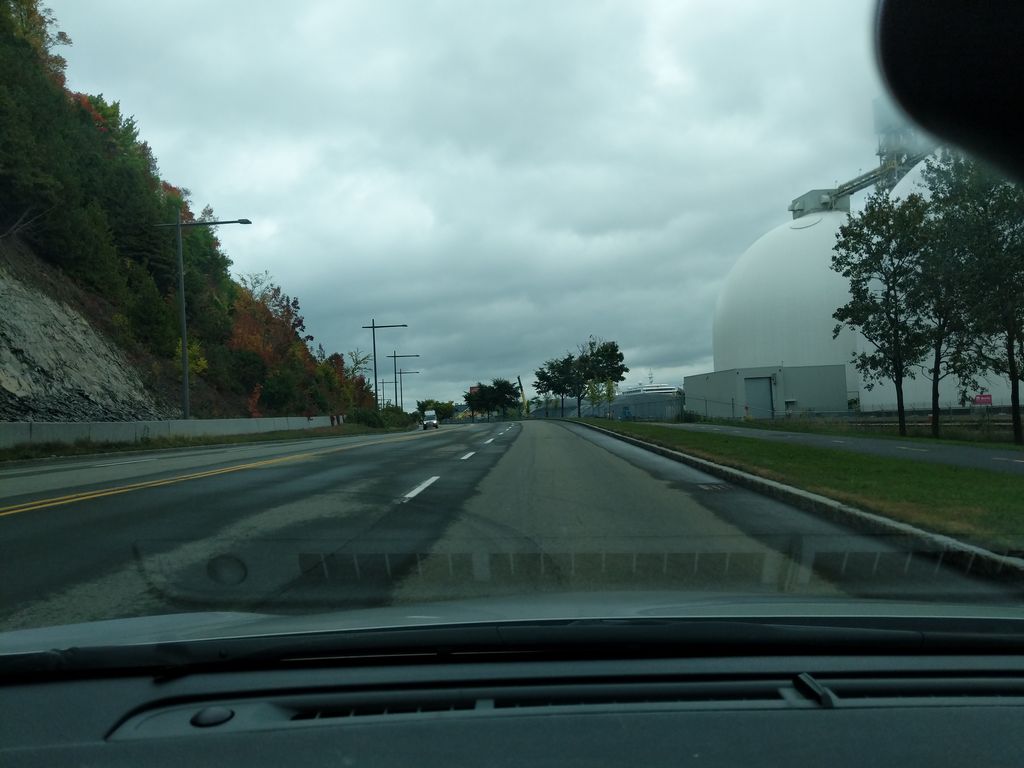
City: quebec_city